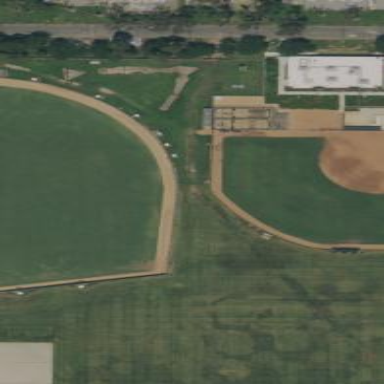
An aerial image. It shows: Baseball pitch for leisure land activities.